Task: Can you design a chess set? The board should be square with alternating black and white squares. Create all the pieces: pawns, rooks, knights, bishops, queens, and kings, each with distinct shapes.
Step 3576:
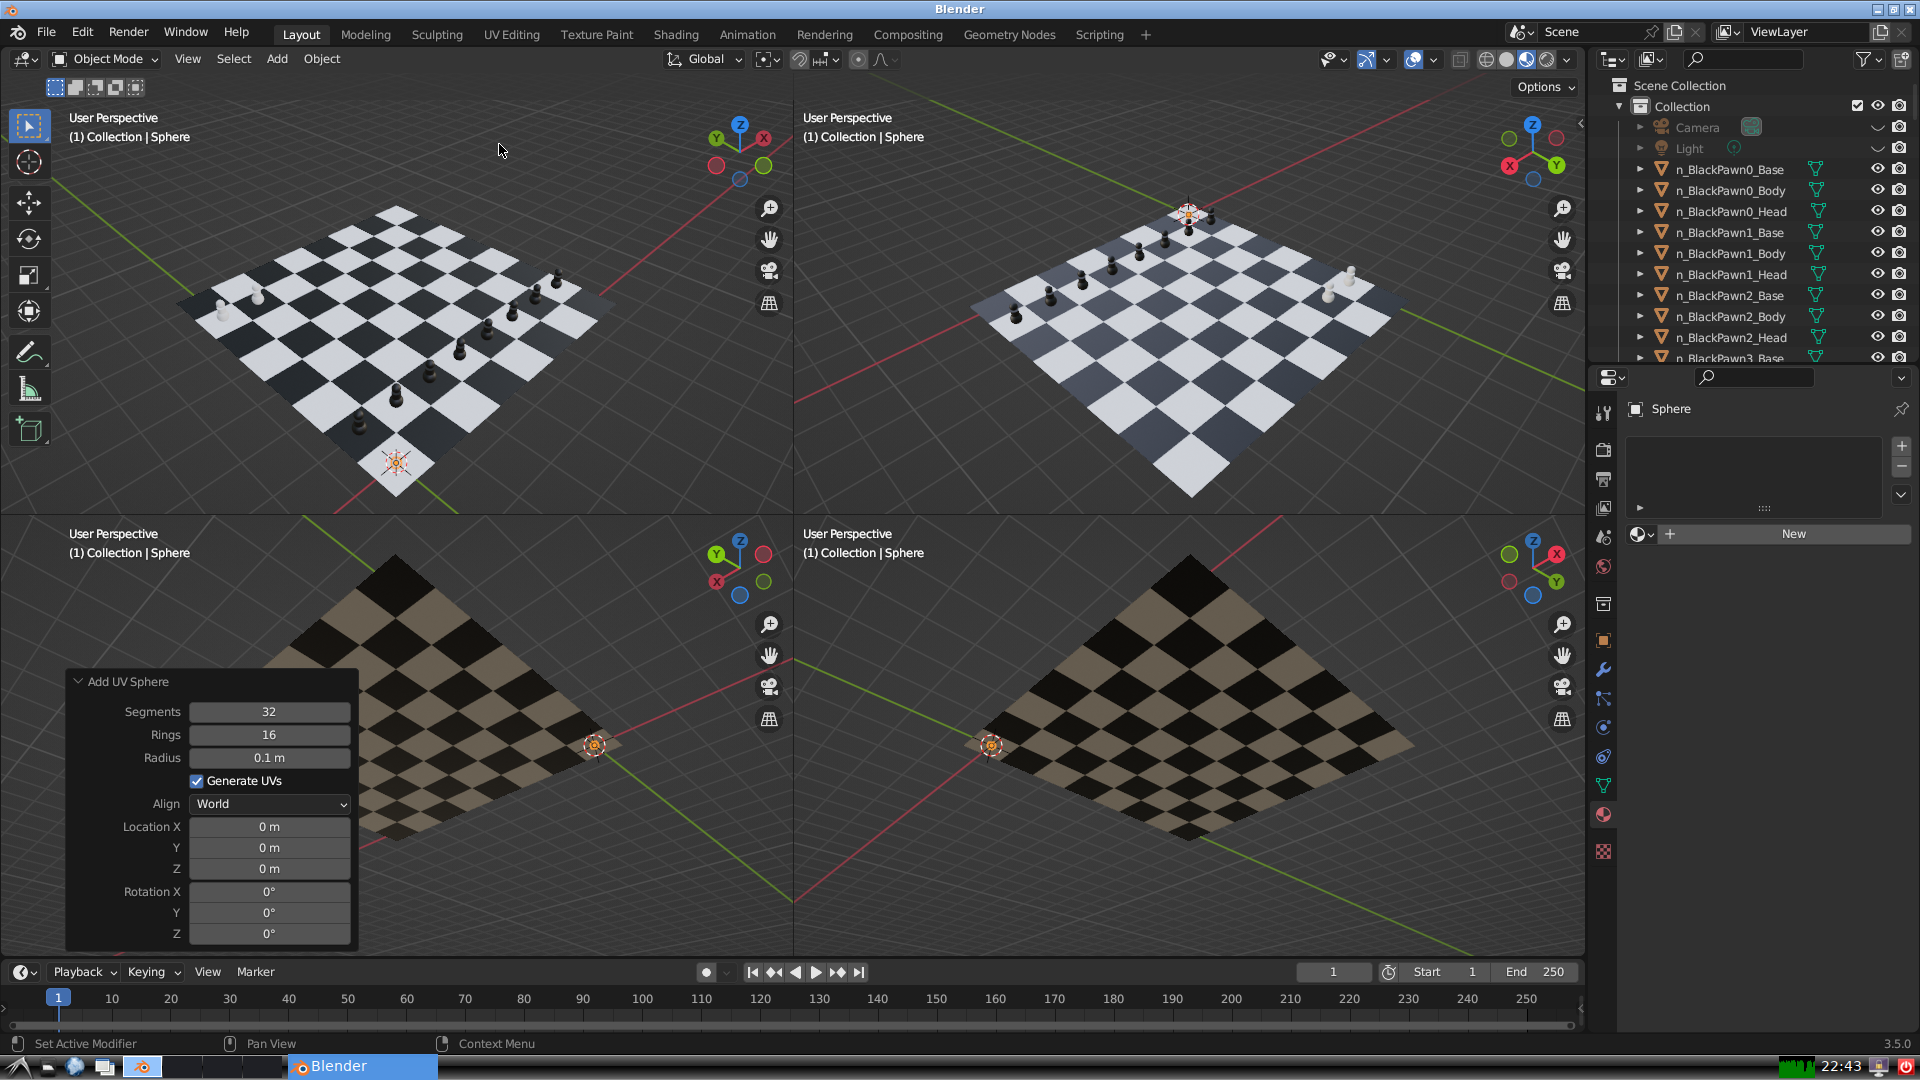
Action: {"mouse_move": [270, 758]}